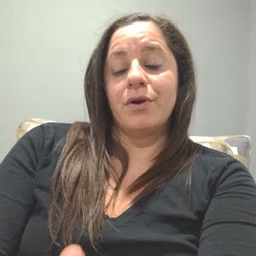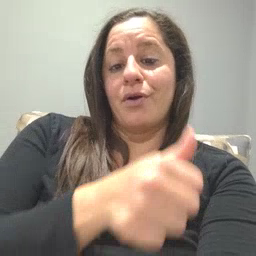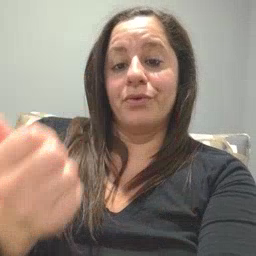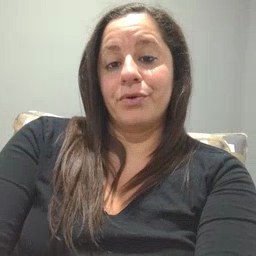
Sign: another